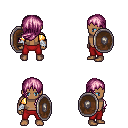
a pixel art fantasy rpg character, male body template, human, dark skin, gold arm armor, red pants, pink left-swept hairstyle, white cloth bandages, shield, four views (front, back, left, right), 2x2 character sprite sheet, small pixel art, hard edges, no anti-aliasing